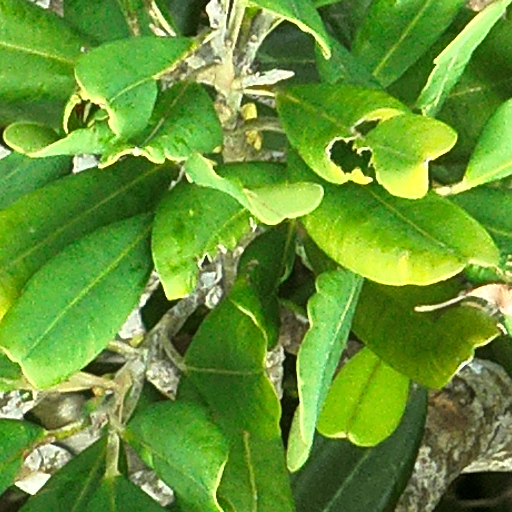
Species: Calophyllum longifolium
GBIF accepted scientific name: Calophyllum longifolium
Crown area (m\u00b2): 164.796